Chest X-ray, PA view. Patient: 59 years old, sex F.
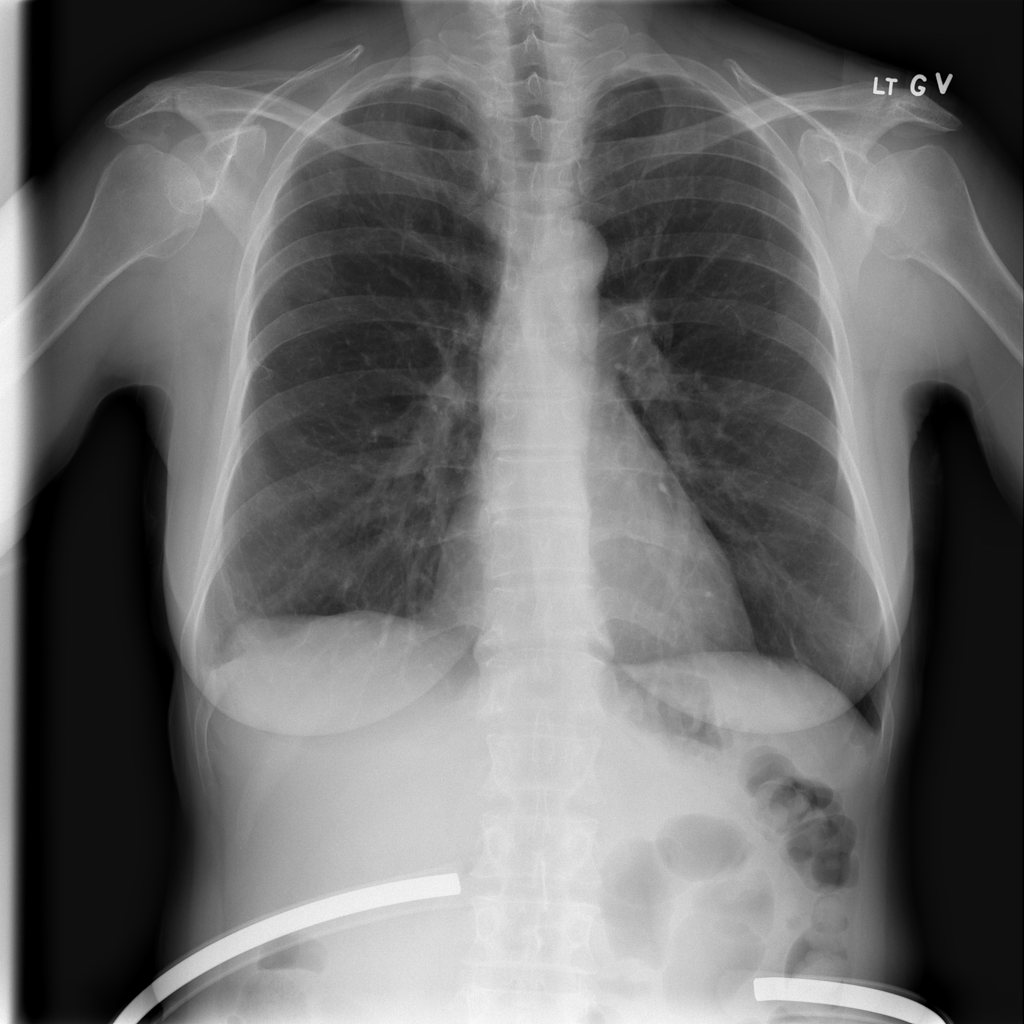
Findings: No Finding